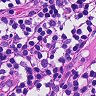
Metastatic tissue present: no